Question: I need to measure the area of combined circles in python. I came up with way using numpy arrays. First, I populate a grid (numpy array) with zeros, each position in the grid corresponds to a length of 0.5cm. I then drop the centre of the circle onto the grid and change this value to 1 in the grid. I know the radius of the circles so I can calculate the area of the circle, because I know the area of the circle I change the the zeros in the grid to which fall in the area of the circle ones. I then count the frequency of ones in the gird and use this to calculate the area of the combined circles, because I know the length of each position in the grid I can calculate the area. This is currently a very coarse grain method, I plan to change it to a finer grain once I have the algorithm nailed down.
If you look at the image I posted below which describes my idea better. There are two circles on my grid (red lines), the centre of the circles are marked with a blue square and the area the circles occupy are in a light orange. I want to change the the area with marked with orange to ones. I can currently change the the orange squares horizontal and vertical to the circle centre, but the diagonal boxes from the centre are causing me trouble.

'''
class area():
def make_grid(self):
'''
Each square in the grid represents 0.5 cm
'''
import numpy as np
grid = np.zeros((10,10))
square_length = 0.5
circles = {'c1':[[4,2],1.5],'c2':[[5,6],2.0]}
print grid
for key,val in circles.iteritems():
grid[val[0][0]][val[0][1]] = 1
area = int((val[1] - square_length)/0.5)
for i in xrange(1,area+1):
grid[val[0][0]][val[0][1]+i] = 1 # Change column vals in +ve direction
grid[val[0][0]][val[0][1]-i] = 1 # Chnage column vals in -ve direction
grid[val[0][0]+i][val[0][1]] = 1 # Chnage row vals in +ve direction
grid[val[0][0]-i][val[0][1]] = 1 # Chnage row vals in -ve direction
print ''
print grid
'''
In the dictionary above, the key is the circle name, the first element in the value is the circle centre co-ordinates and the second element is the radius of the circle.
The code outputs:
'''
[[ 0. 0. 0. 0. 0. 0. 0. 0. 0. 0.]
[ 0. 0. 0. 0. 0. 0. 0. 0. 0. 0.]
[ 0. 0. 1. 0. 0. 0. 1. 0. 0. 0.]
[ 0. 0. 1. 0. 0. 0. 1. 0. 0. 0.]
[ 1. 1. 1. 1. 1. 0. 1. 0. 0. 0.]
[ 0. 0. 1. 1. 1. 1. 1. 1. 1. 1.]
[ 0. 0. 1. 0. 0. 0. 1. 0. 0. 0.]
[ 0. 0. 0. 0. 0. 0. 1. 0. 0. 0.]
[ 0. 0. 0. 0. 0. 0. 1. 0. 0. 0.]
[ 0. 0. 0. 0. 0. 0. 0. 0. 0. 0.]]
'''
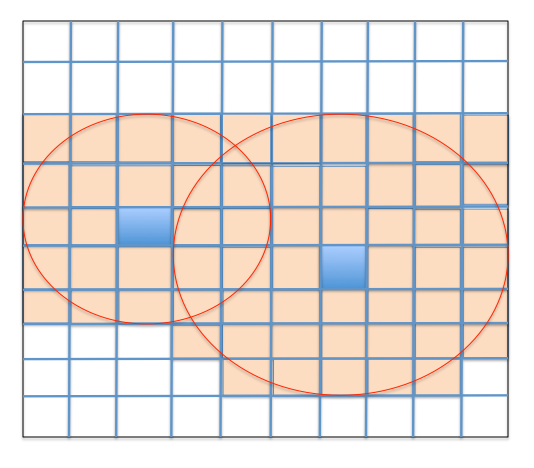
Answer: Updated according to comments from @Jaime.
I'd probably start with something like this. The main point is the correct calculation of the pixels inside the circle.
'''
import numpy as np
import matplotlib.pyplot as plt
grid = np.zeros((10,10), dtype=np.bool)
square_length = 0.5
circles = {'c1':[[4,2],1.5],'c2':[[5,6],2.0]}
# Generate arrays of indices/coordiates so we can do the
# calculations the Numpy way, without resorting to loops
# I always get the index order wrong so double check...
xx = np.arange(grid.shape[0])
yy = np.arange(grid.shape[1])
for val in circles.itervalues():
radius = val[1]
# same index caveat here
# Calling Mr Pythagoras: Find the pixels that lie inside this circle
inside = (xx[:,None] - val[0][0]) ** 2 + (yy[None, :] - val[0][1]) ** 2 <= (radius ** 2)
# do grid & inside and initialize grid with ones for intersection instead of union
grid = grid | inside
plt.imshow(grid)
plt.show()
'''
If you are after the intersection, note that your circle centers are 'sqrt(17) ~= 4.123..' units apart and the sum of the two radii comes to '3.5' so there is actually no overlap.